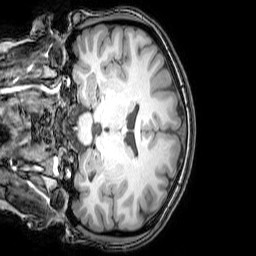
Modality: T1w
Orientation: coronal
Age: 21
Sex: female
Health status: healthy
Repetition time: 0.081 s
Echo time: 0.037 s